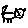
Label: cat